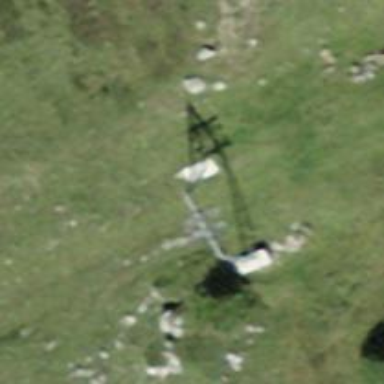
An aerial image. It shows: Pylon for aerialway.